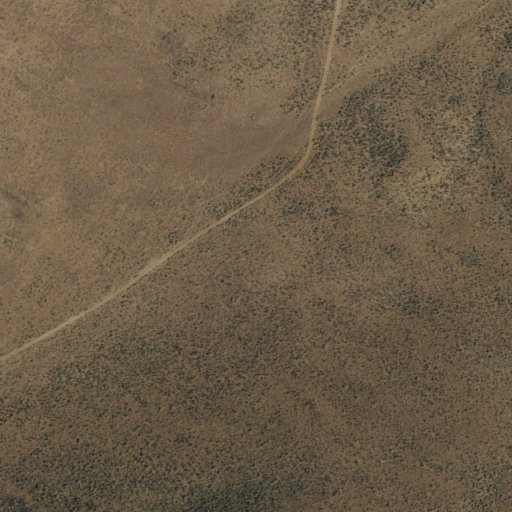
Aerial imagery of gap in Nevada named Wild Horse Pass containing only shrub